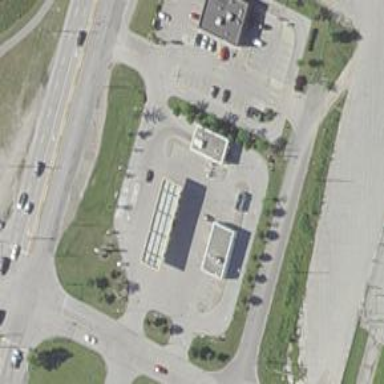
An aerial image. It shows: Retail area.